Field crop: maize
Growth stage: 2
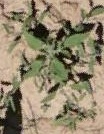
Species: atriplex